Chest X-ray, AP view. Patient: 45 years old, sex M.
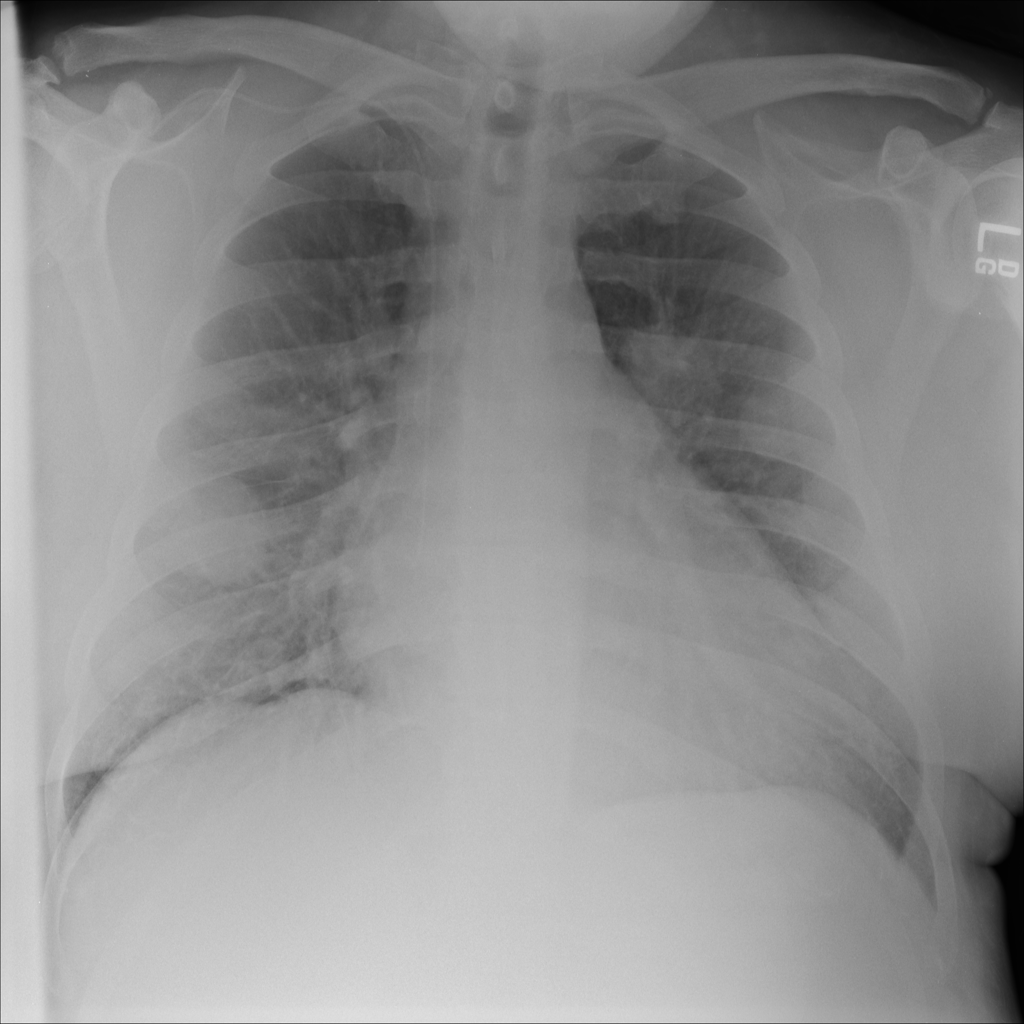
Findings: No Finding